Question: I'm using Ext 4.1. I have some issues with loading json data with associations. The flat data gets loaded perfectly, only the 'hasMany' doesn't work. (if loaded there nowhere to be found). If a record is loaded I want to be able to get the 2 stores of Attendee's and the 1 store of documents.
I can also change the JSON format to a better format (if you have suggestions let me know!)
I have <URL>.
This is my first model:
'''
Ext.define('App.model.package.LabVisit', {
extend: 'Ext.data.Model',
requires: [
'App.model.package.Attendee',
'App.model.package.Document'
],
idProperty: 'labVisitID',
fields: [
{
mapping: 'lab_visit_id',
name: 'labVisitID',
type: 'int'
},
{
mapping: 'lab_id',
name: 'labID',
type: 'int'
},
... some more irrelevant...
{
mapping: 'comments',
name: 'comments'
},
{
name: 'upddate'
}
],
hasMany: [
/* edit: added foreignKey (also tried with: lab_visit_id) */
{ model: 'package.Attendee', name: 'attendeeLabList', associationKey:'attendee_lab', foreignKey: 'labVisitId' },
{ model: 'package.Attendee', name: 'attendeeEmpList', associationKey:'attendee_emp', foreignKey: 'labVisitId' }
{ model: 'package.Document', name: 'document', associationKey:'document' },
]
});
'''
I have following attendee model:
'''
Ext.define('App.model.package.Attendee', {
extend: 'Ext.data.Model',
fields: [
/* edit: added this field */
{
mapping: 'lab_visit_id',
name: 'labVisitId'
},
{
mapping: 'attendee_id',
name: 'AttendeeID'
},
{
mapping: 'first_name',
name: 'firstName'
},
{
mapping: 'last_name',
name: 'lastName'
},
{
name: 'email'
}
]
});
'''
following document model:
'''
Ext.define('App.model.package.Document', {
extend: 'Ext.data.Model',
fields: [
{
mapping: 'document_id',
name: 'docID'
},
{
mapping: 'document_name',
name: 'docName'
},
{
mapping: 'document_mimetype',
name: 'mimeType'
},
{
name: 'uploadID'
}
]
});
'''
Finally my store:
'''
Ext.define('App.store.package.LabVisit', {
extend: 'Ext.data.JsonStore',
requires: [
'App.model.package.LabVisit'
],
constructor: function(cfg) {
var me = this;
cfg = cfg || {};
me.callParent([Ext.merge({
storeId: 'labVisitStore',
model: 'App.model.package.LabVisit',
remoteSort: true,
proxy: {
type: 'ajax',
api: {
read: API_URLS.getVisitList //url to the json
},
reader: {
type: 'json',
root: 'rows'
}
}
}, cfg)]);
}
});
'''
I've added the foreign key in the model and added it to the 'hasMany'
Still no difference. This is my output:

I also find it a strange: If it's broken I expect an exception. And there are 2 mysterious stores always present but I don't have a clue why or what's the purpose.
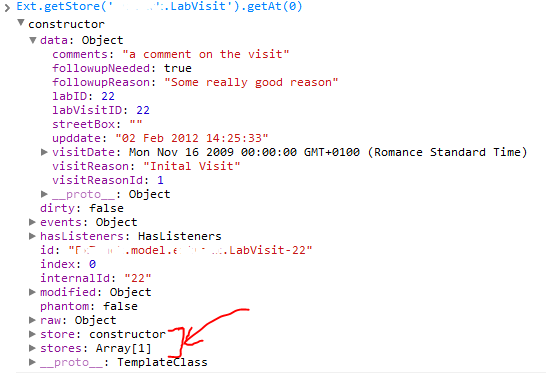
Answer: The problem was in this part:
'''
hasMany: [
{ model: 'package.Attendee', name: 'attendeeLabList', associationKey:'attendee_lab' },
{ model: 'package.Attendee', name: 'attendeeEmpList', associationKey:'attendee_emp' },
{ model: 'package.Document', name: 'document', associationKey:'document' },
]
'''
@Izhaki helped me a lot. Thanx! Especially with the fiddle. I started there and begun with switching the code with my code piece by piece. Until I saw the model was the problem.
models should be defined like this: 'App.model.package.Attendee'
I think it's sad that the framework doesn't show a significant error/warning if a model isn't recognised/doesn't excist/isn't supplied... But meh, it works now.